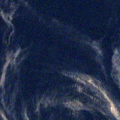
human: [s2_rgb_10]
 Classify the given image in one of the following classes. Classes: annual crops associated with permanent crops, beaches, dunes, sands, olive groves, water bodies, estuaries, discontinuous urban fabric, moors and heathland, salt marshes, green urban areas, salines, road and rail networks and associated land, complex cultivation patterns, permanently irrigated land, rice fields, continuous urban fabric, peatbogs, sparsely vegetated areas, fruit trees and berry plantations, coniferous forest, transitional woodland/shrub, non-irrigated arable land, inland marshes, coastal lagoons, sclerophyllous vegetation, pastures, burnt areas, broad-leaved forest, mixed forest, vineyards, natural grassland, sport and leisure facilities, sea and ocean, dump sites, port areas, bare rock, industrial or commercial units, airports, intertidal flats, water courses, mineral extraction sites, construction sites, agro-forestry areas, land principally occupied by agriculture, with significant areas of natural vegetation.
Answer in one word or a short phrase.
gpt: water bodies